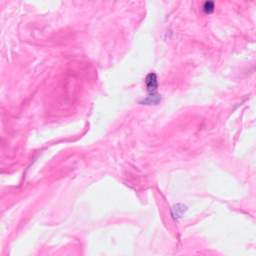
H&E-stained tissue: Breast